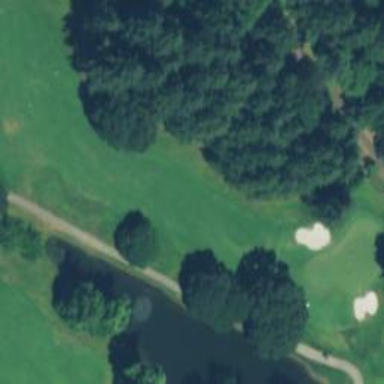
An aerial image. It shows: Scenic golf fairway.